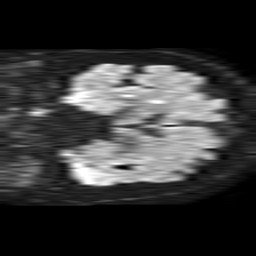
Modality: TRACE
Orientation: coronal
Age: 70
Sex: female
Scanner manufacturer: philips
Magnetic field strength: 1.5 T
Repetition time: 4.6 s
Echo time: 0.08631 s